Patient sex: M
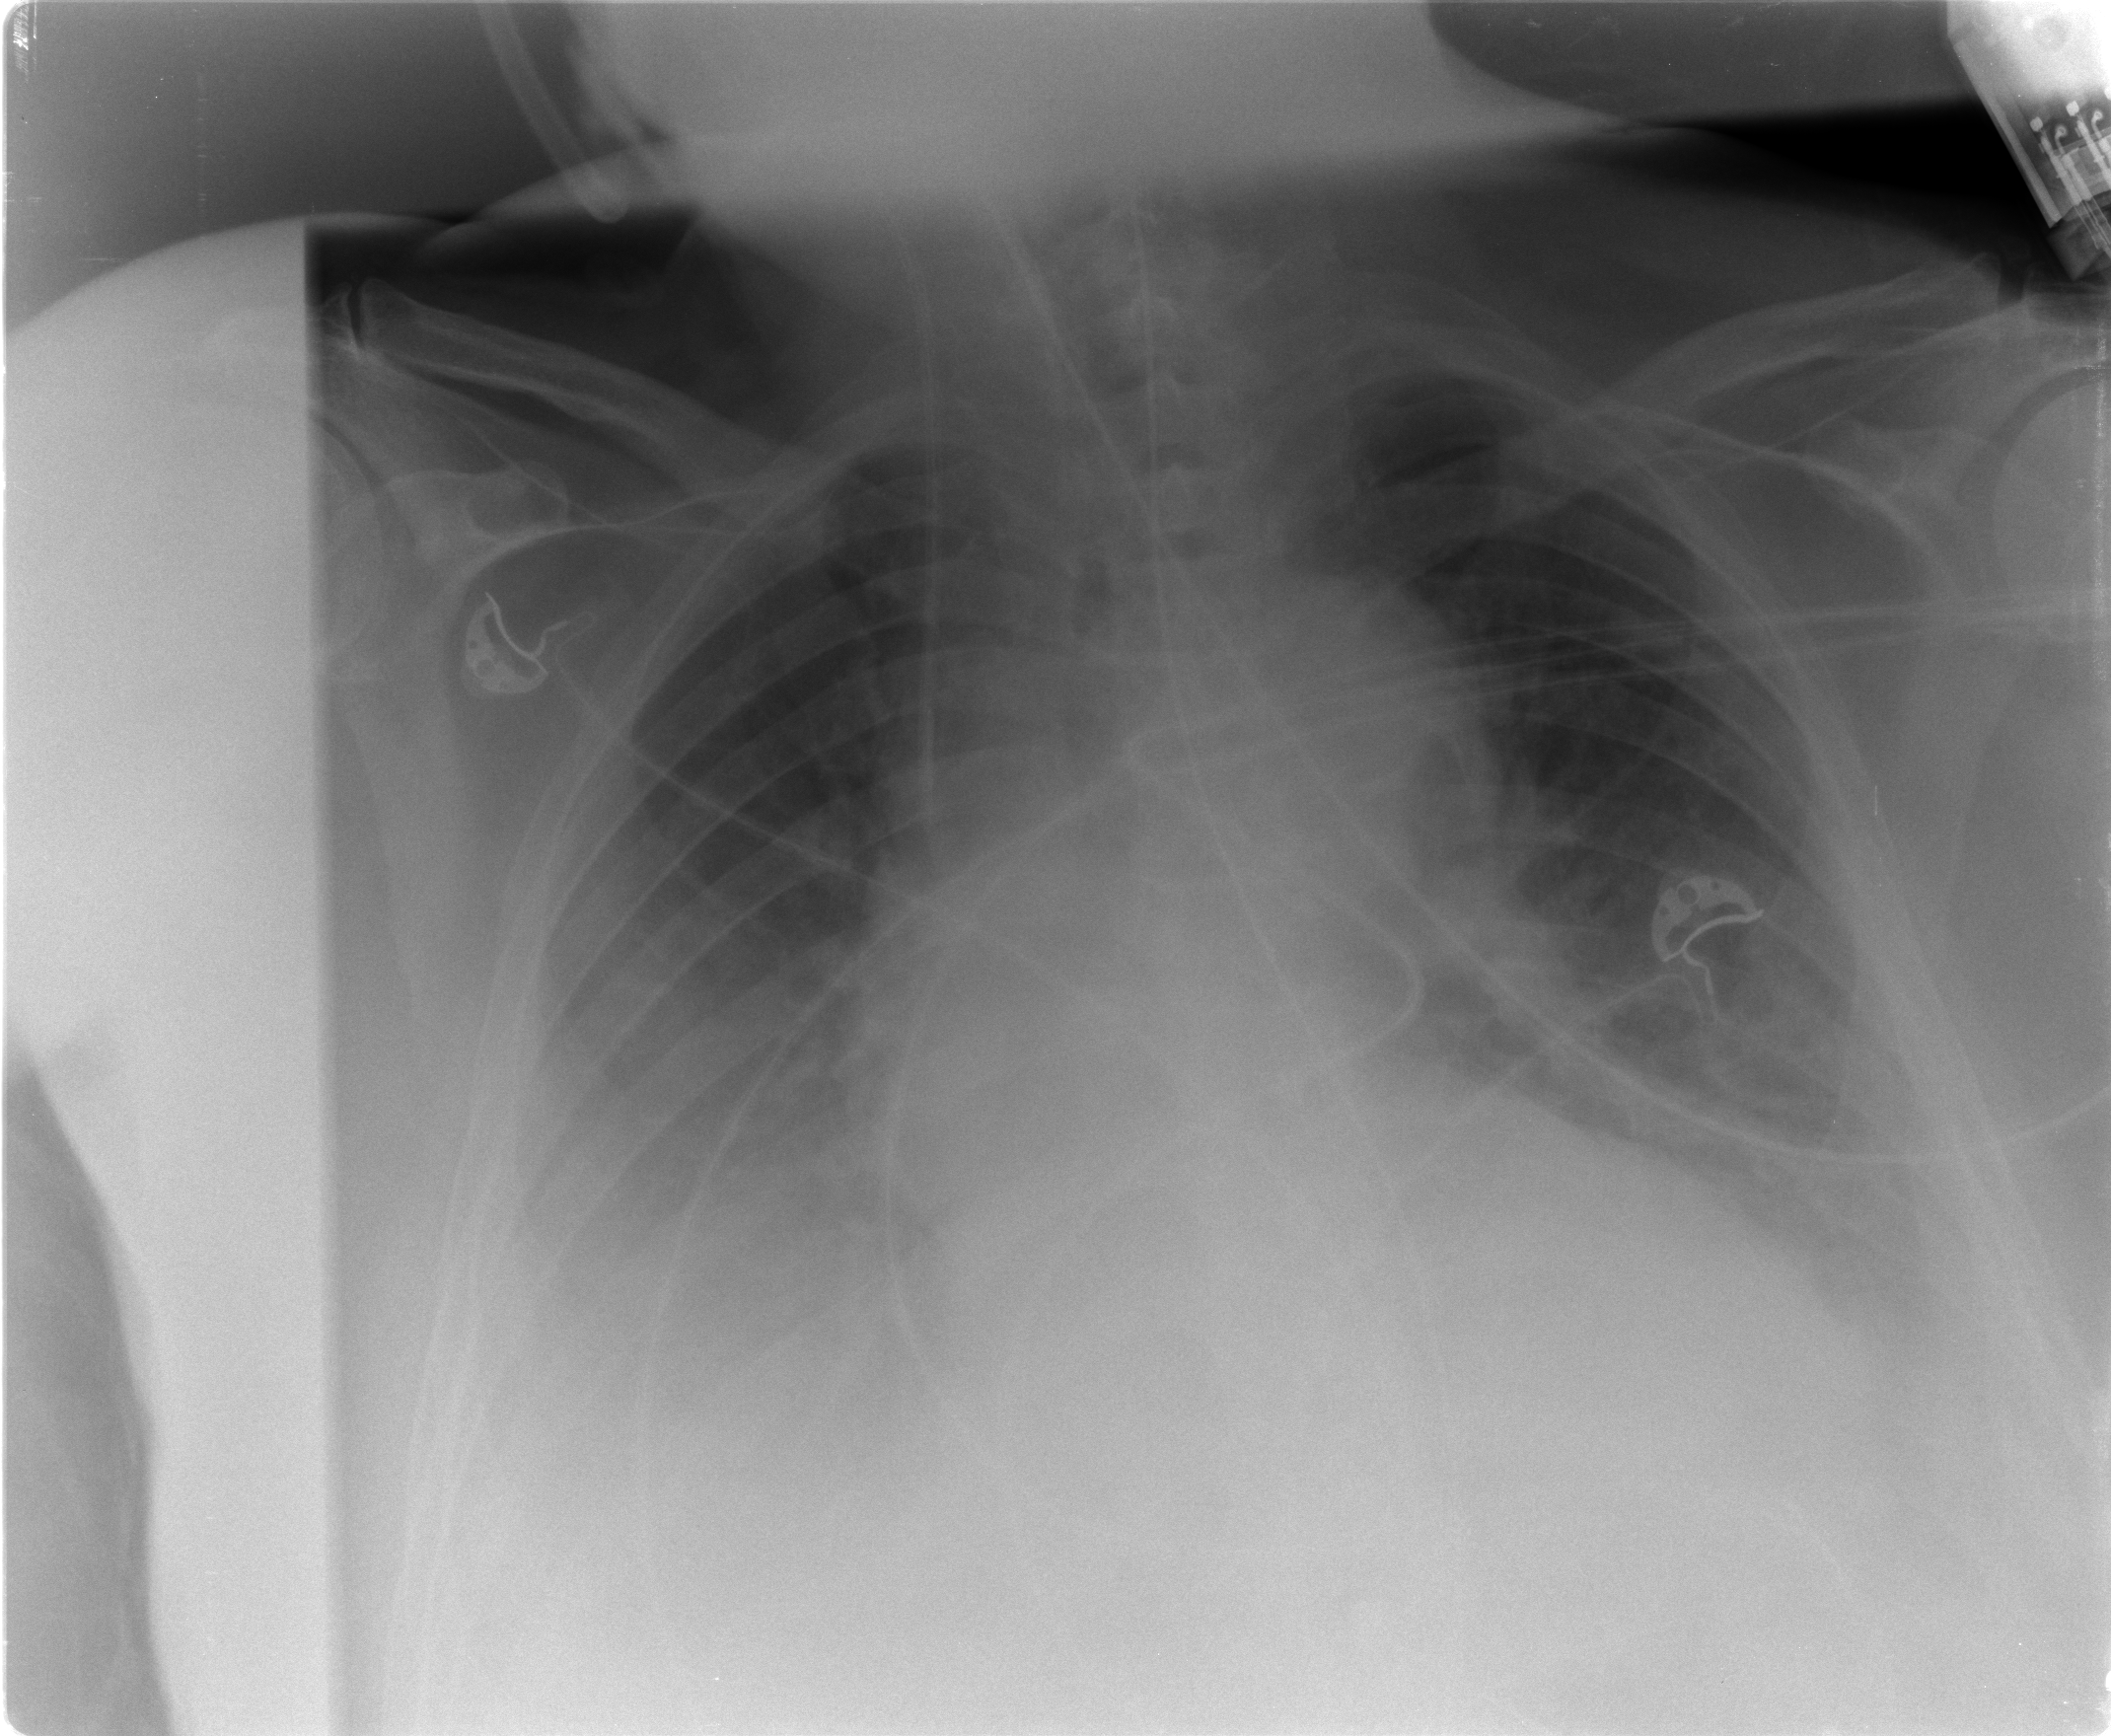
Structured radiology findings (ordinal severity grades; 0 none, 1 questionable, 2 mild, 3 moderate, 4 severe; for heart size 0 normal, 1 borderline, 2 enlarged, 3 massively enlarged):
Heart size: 2
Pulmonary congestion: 2
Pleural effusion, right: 3
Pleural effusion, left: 2
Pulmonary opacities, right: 0
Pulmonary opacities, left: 0
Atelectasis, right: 2
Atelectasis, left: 2